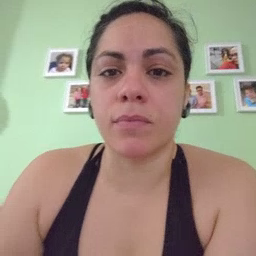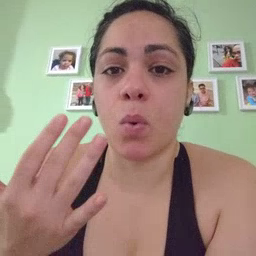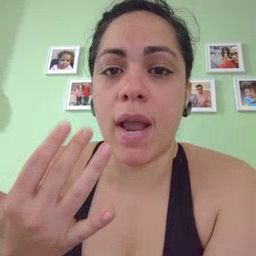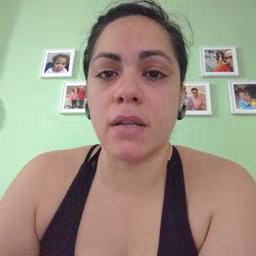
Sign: wait